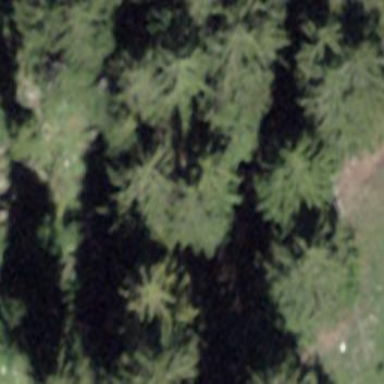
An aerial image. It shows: Forest area.